Interaction volume radius: 10 \u00c5
Interaction volume height: 15 \u00c5
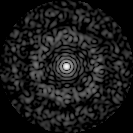
Disorder parameter: 0.846